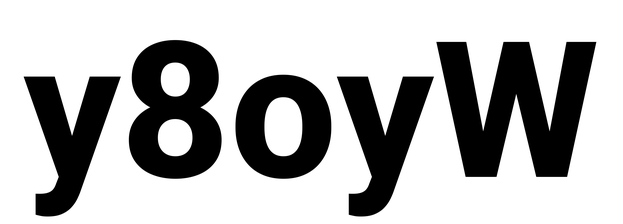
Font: Roboto_ExtraBold